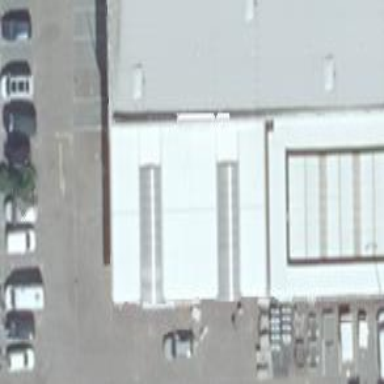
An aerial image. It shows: Flat metal roof with silver color. The building itself has red color.